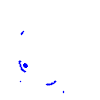
Particle: pion